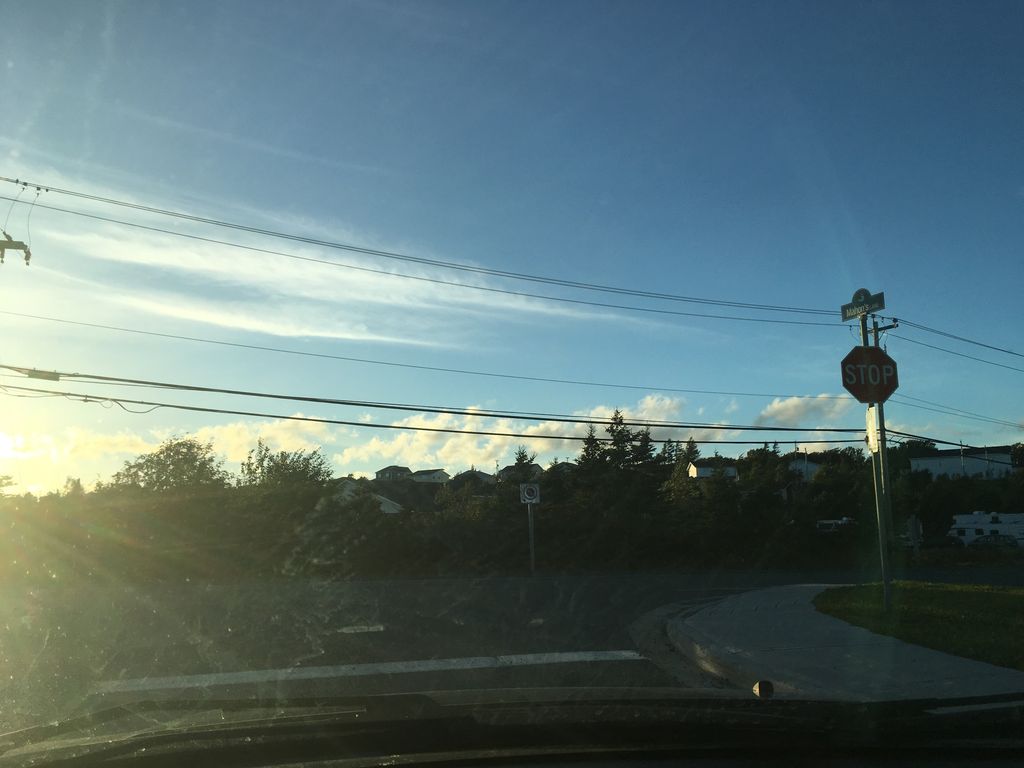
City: st_johns